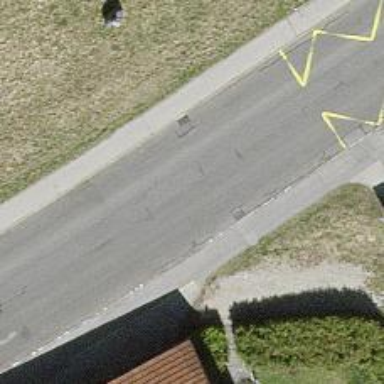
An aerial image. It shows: Tertiary road with asphalt surface and sidewalks on both sides.